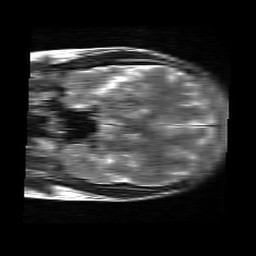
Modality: T2w
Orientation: coronal
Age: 20
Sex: female
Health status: healthy
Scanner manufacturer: siemens
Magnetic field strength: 3 T
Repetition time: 4.01 s
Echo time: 0.116 s